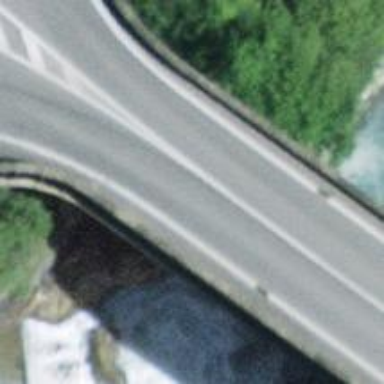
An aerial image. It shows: Primary highway on asphalt bridge.